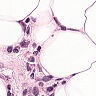
Metastatic tissue present: yes